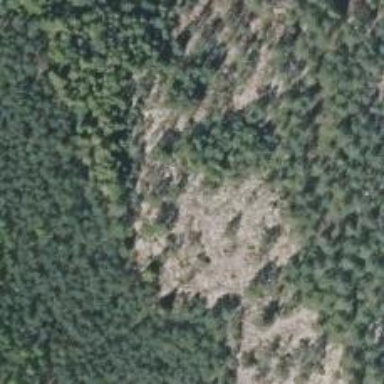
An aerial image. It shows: Cliff in nature.